Field crop: maize
Growth stage: 1
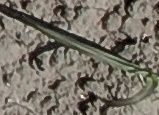
Species: sorghum